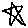
Label: star